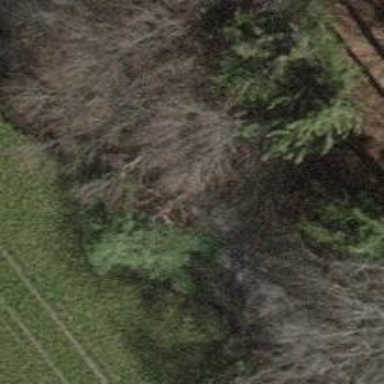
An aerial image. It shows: Brown bench.